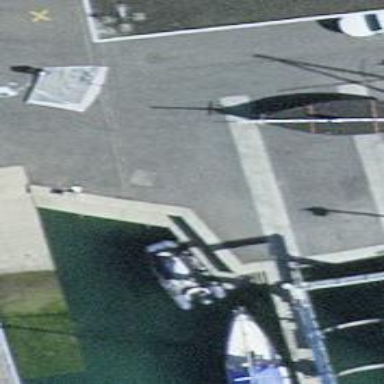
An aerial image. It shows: Man-made pier.